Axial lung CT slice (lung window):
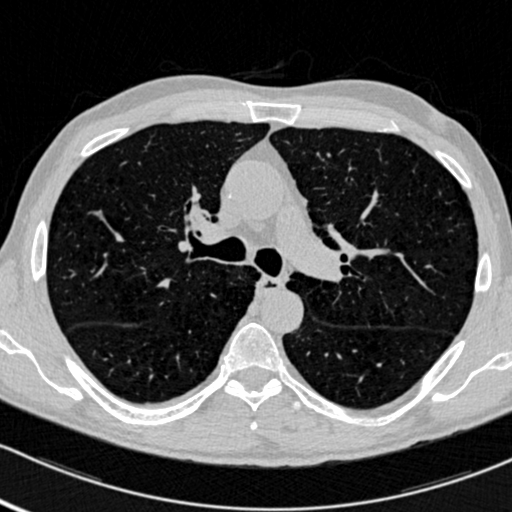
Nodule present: no